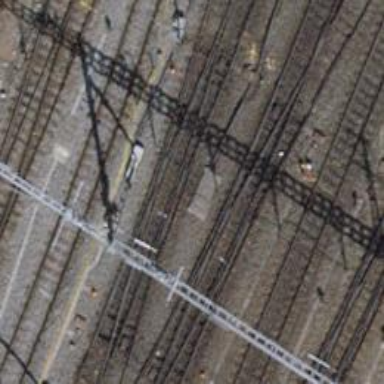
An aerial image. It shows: Single railway track with electrified contact line.